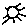
Label: sun